Field crop: maize
Growth stage: 1
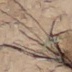
Species: lolium